Question: I have a table

each different disease create a new row with the same ID, i want to group this rows to transform the ID into a primary key. I already tried a bunch of queryes without success.
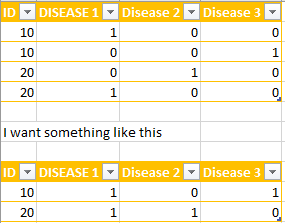
Answer: With group by you can group by data with a column. Here you want to group by your 'ID' and keep the maximum of every ID. So you can use 'GROUP BY' and display the maximum value with 'MAX()'.
'''
SELECT ID, MAX(DISEASE1), MAX(DISEASE2), MAX(DISEASE3)
FROM table
GROUP BY ID
'''